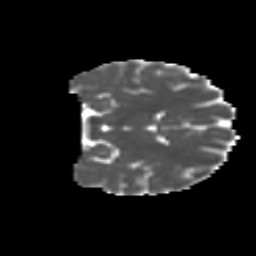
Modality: MD
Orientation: coronal
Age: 15
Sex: male
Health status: ill
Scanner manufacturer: ge
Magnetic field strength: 3 T
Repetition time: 6.752 s
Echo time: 0.079 s